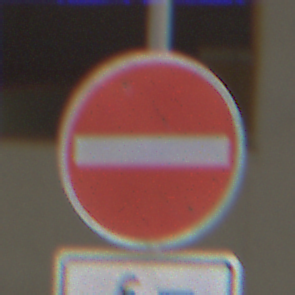
Verkehrszeichen: VerbotDerEinfahrt
Zusatzzeichen unten: EinspurigeFahrzeugeFrei2
Umgebung: Roofed, Urban
Tageszeit: Midday
Wetter: Overcast
Licht: Artificial
Jahreszeit: NotSpecified
Kontrast: MediumContrast